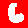
Digit: 6